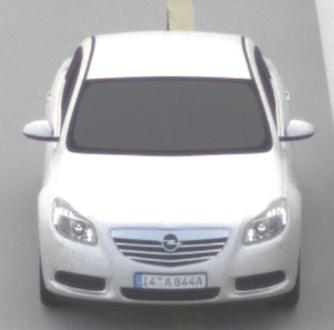
Make: Opel
Model: Insignia 1.6
Detailed model: Insignia (A) Notch Back
Model produced from: 2008/11
Model produced until: 2008/12
Doors: 4
Color: white
Road condition: dry road
Daytime: midday
Contrast: low contrast